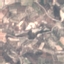
Land use / land cover class: PermanentCrop